This time-frequency spectrogram was computed from a rotor test-rig vibration snapshot; brighter regions carry more energy. Diagnose the rotating machine from this image, choosing from: normal, misalignment, unbalance, looseness.
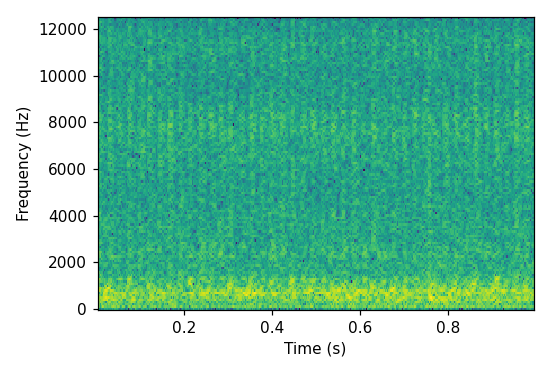
Answer: misalignment